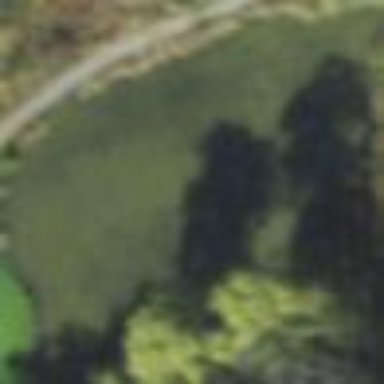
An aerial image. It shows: Pond serving as water hazard on golf course. It is natural feature of the landscape.